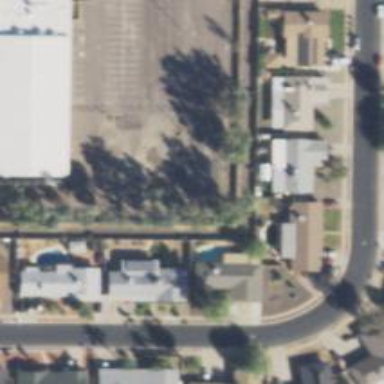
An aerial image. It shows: Alley classified as service road.